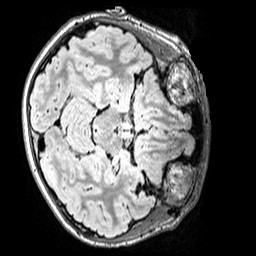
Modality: FLAIR
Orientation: axial
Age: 10
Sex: male
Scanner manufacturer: siemens
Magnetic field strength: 3 T
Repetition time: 5 s
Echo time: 0.388 s